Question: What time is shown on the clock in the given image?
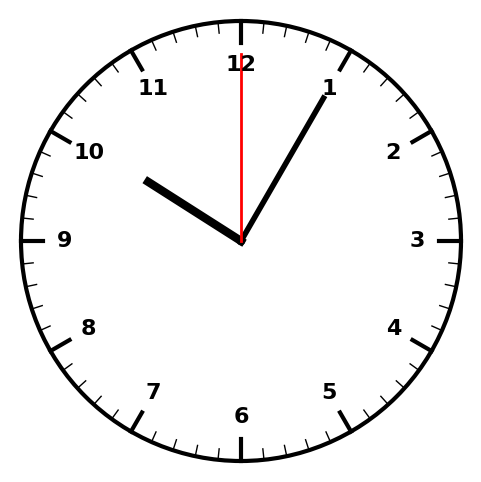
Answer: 10:05:00